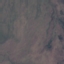
Land use / land cover class: HerbaceousVegetation